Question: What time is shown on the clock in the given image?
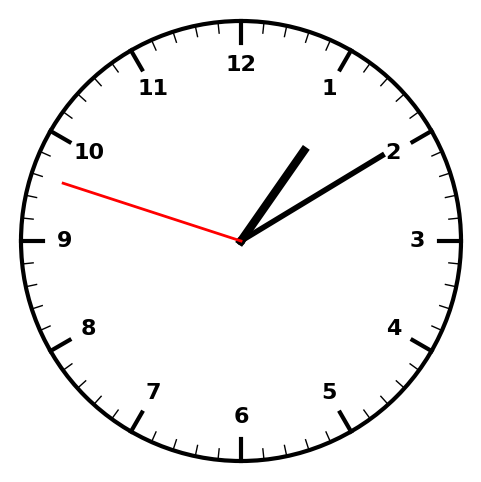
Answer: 01:09:48